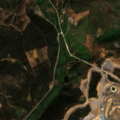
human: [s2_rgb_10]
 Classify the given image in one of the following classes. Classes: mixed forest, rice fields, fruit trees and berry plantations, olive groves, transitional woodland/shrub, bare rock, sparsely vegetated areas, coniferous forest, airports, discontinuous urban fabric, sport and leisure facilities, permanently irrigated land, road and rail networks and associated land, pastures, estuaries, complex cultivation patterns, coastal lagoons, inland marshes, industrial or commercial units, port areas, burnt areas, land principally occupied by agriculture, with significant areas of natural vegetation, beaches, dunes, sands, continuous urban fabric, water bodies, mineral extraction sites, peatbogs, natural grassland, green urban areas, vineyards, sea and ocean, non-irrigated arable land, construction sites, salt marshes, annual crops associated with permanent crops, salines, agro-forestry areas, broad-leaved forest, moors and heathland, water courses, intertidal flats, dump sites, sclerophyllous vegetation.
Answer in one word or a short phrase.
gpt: sport and leisure facilities, complex cultivation patterns, sclerophyllous vegetation, transitional woodland/shrub